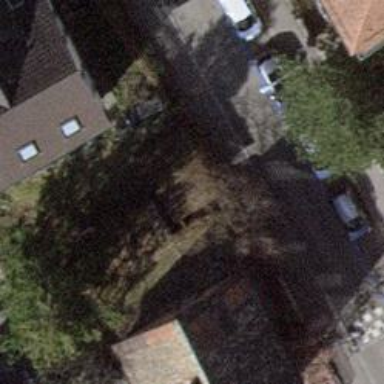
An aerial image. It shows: Building with gabled roof.